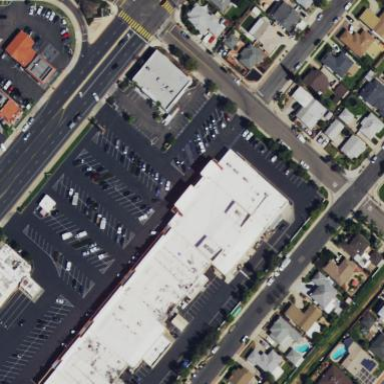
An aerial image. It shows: Commercial building.